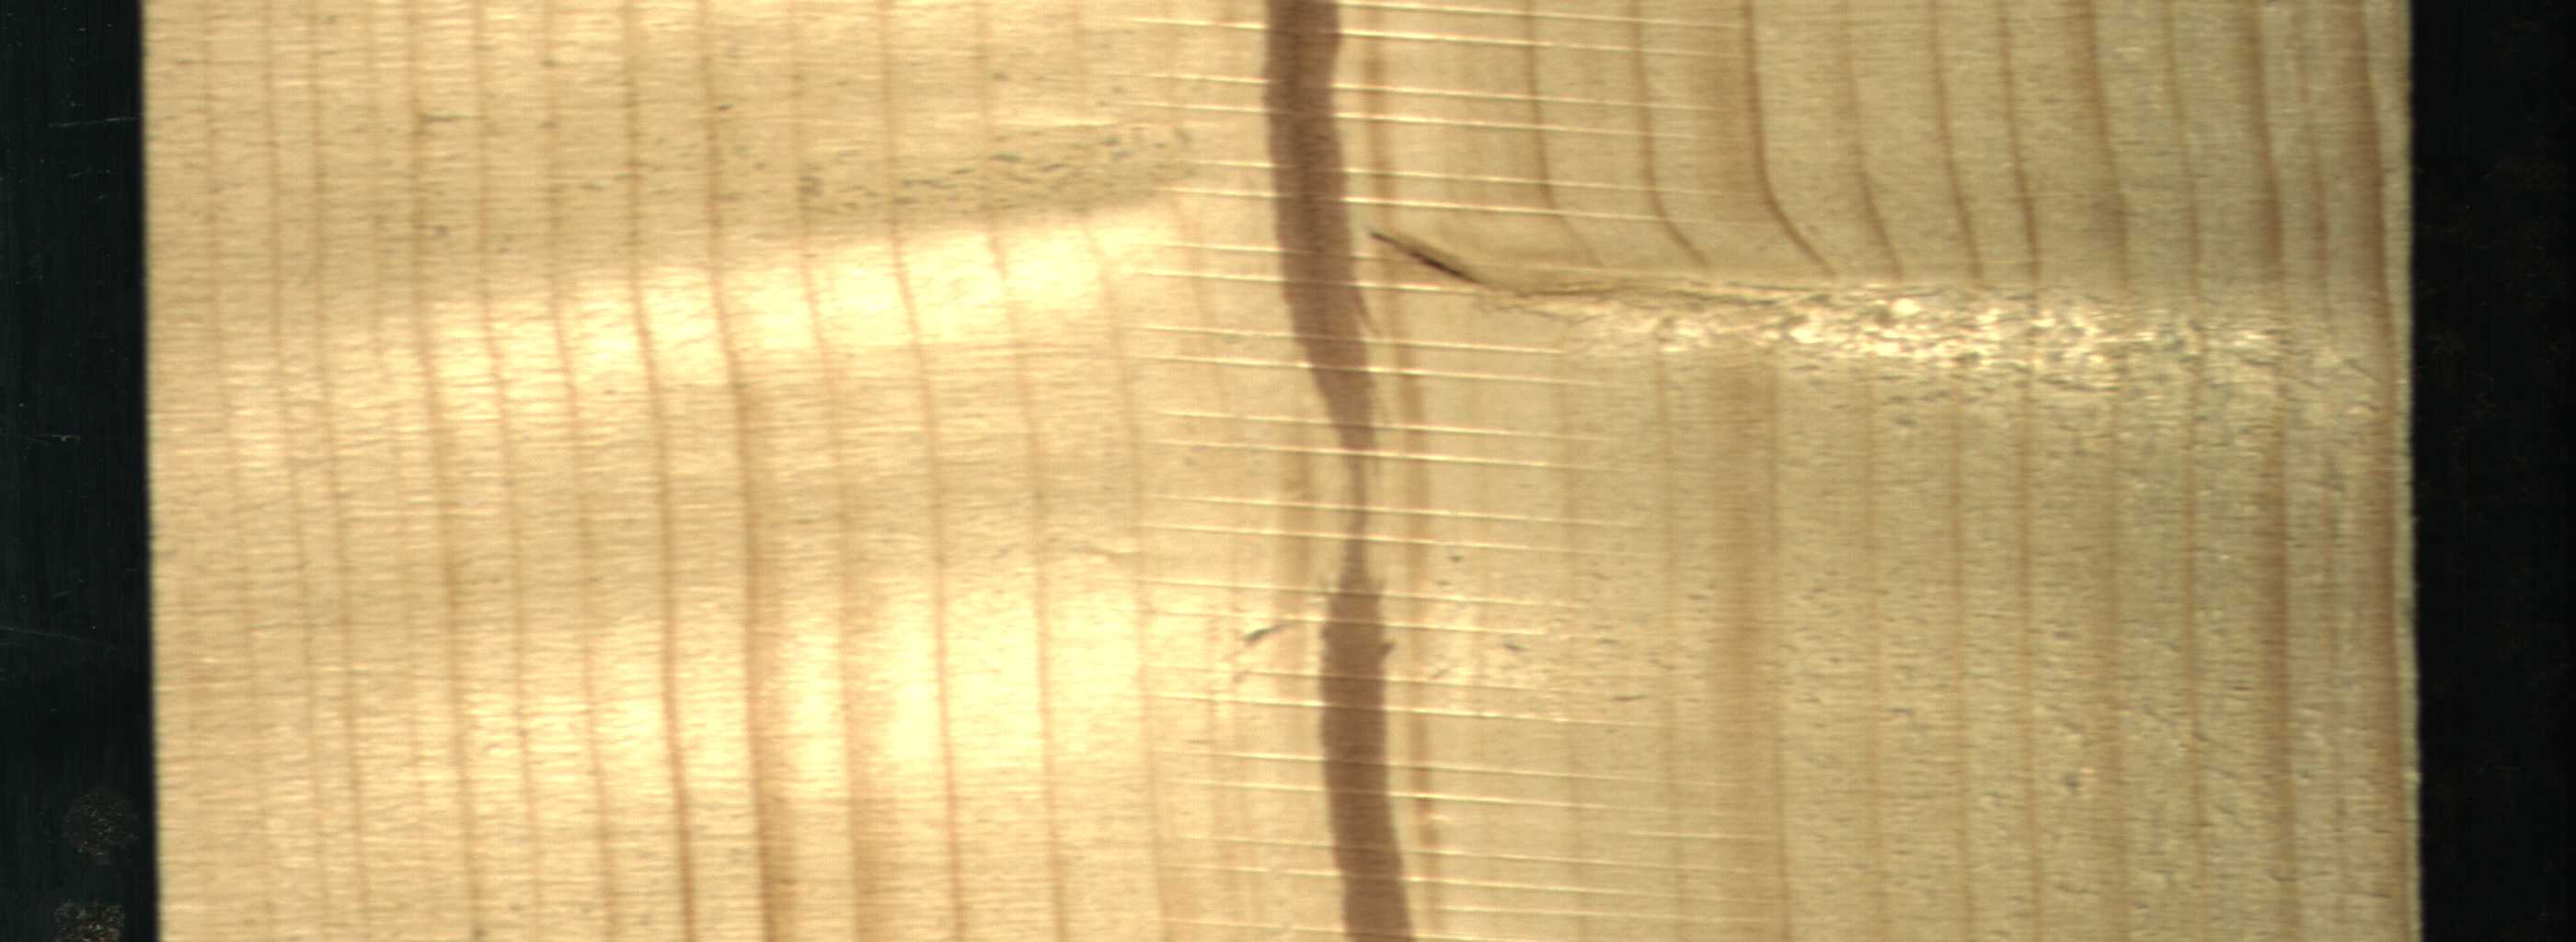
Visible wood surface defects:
Marrow
Live_Knot